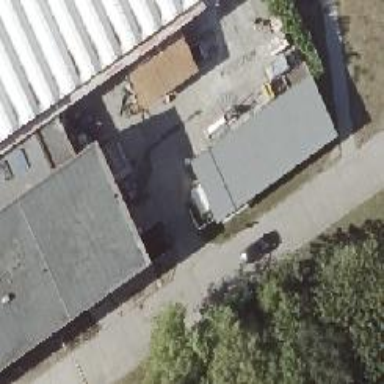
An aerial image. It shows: Shed.